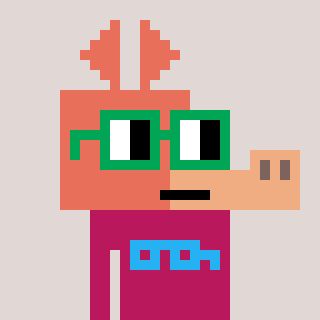
a pixel art character with square green glasses, a aardvark-shaped head and a darkpink-colored body on a warm background